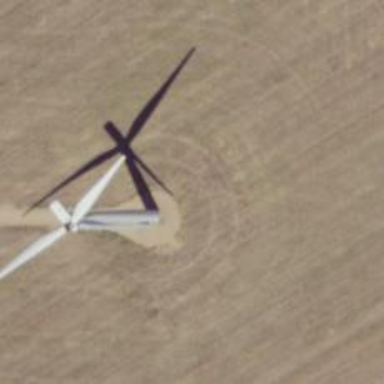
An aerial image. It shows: Wind generator powered by wind. The generator type is horizontal axis and it uses wind turbines.